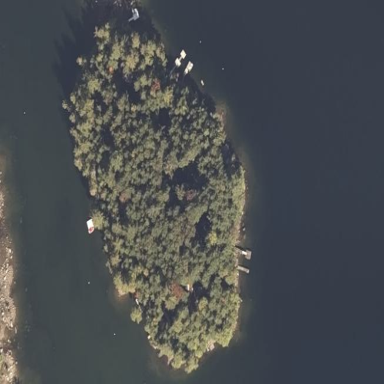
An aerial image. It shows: Islet.